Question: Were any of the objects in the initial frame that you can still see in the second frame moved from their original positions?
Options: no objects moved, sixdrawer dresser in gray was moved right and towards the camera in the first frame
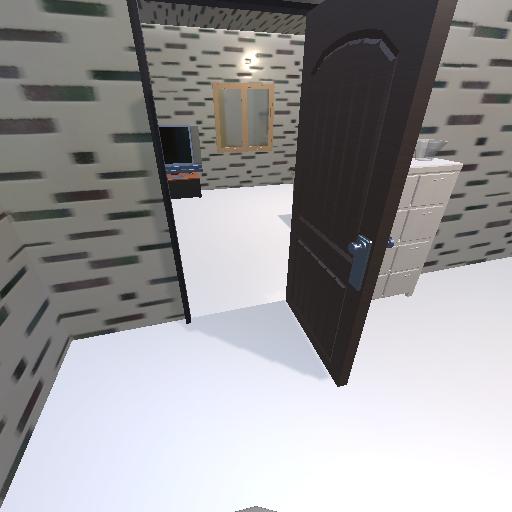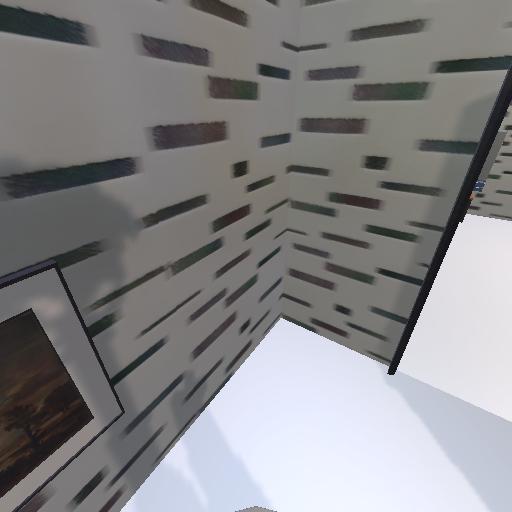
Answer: no objects moved